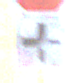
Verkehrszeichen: VerlaufVorfahrtsstrasse2
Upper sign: Stop
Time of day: SunriseSunset
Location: Outdoor (Nature)
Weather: Clear
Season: NotSpecified
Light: Natural